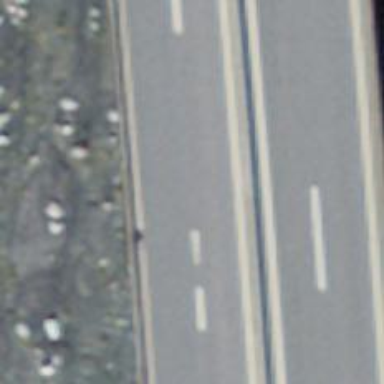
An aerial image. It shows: Motorroad bridge with asphalt surface. It is classified as trunk highway.